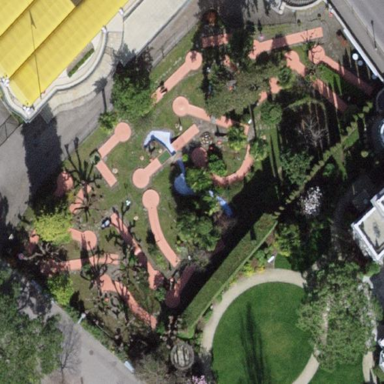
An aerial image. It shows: Miniature golf leisure land.